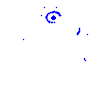
Particle: pion